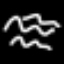
Label: squiggle